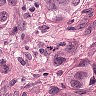
Metastatic tissue present: yes